Question: I have the following message when trying to add a new file watcher. Still can't find the solution. Can someone help me?

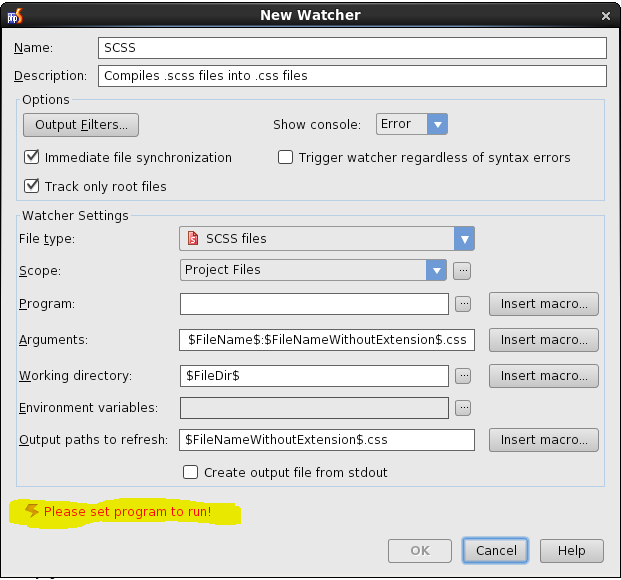
Answer: If you need to compile SCSS to CSS, you need to install the SASS compiler (gem install sass) and configure it as a file watcher for .scss files (<URL>